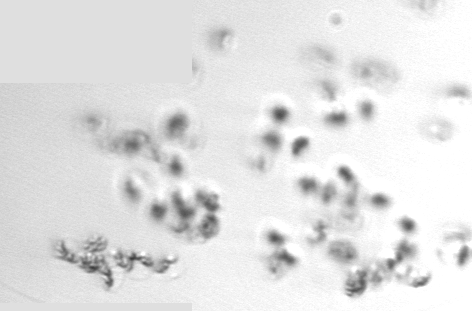
Label: Phaeocystis